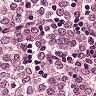
Metastatic tissue present: yes